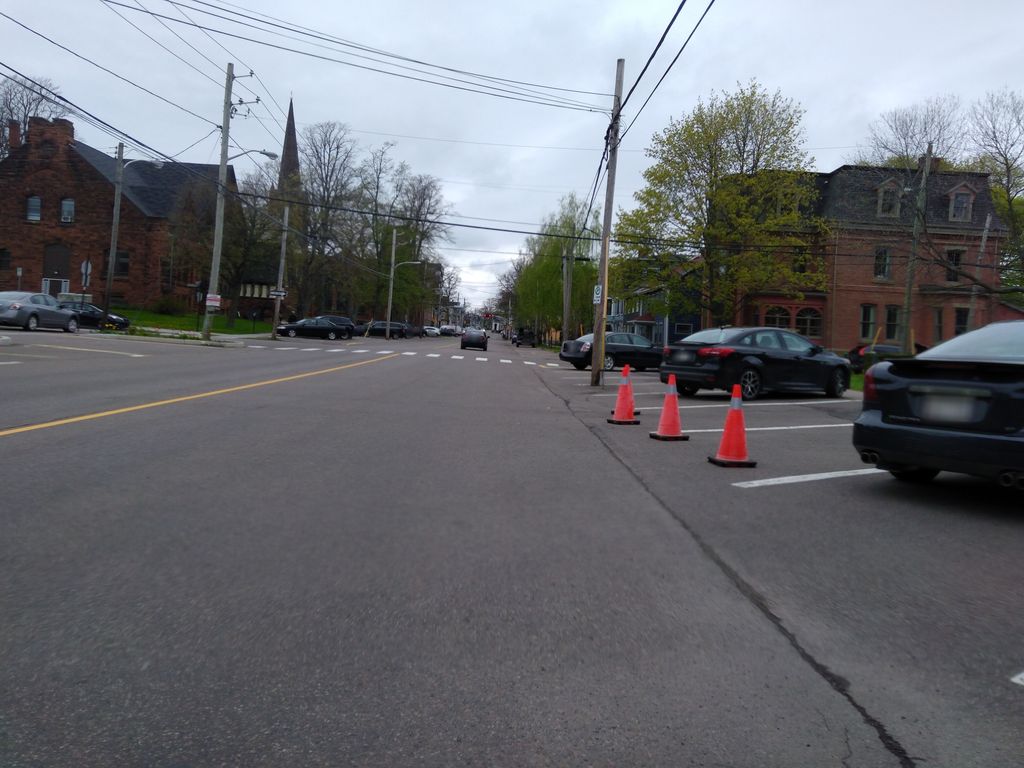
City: charlottetown